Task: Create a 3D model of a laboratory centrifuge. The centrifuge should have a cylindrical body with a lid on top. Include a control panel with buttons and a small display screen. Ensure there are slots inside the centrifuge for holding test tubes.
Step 205:
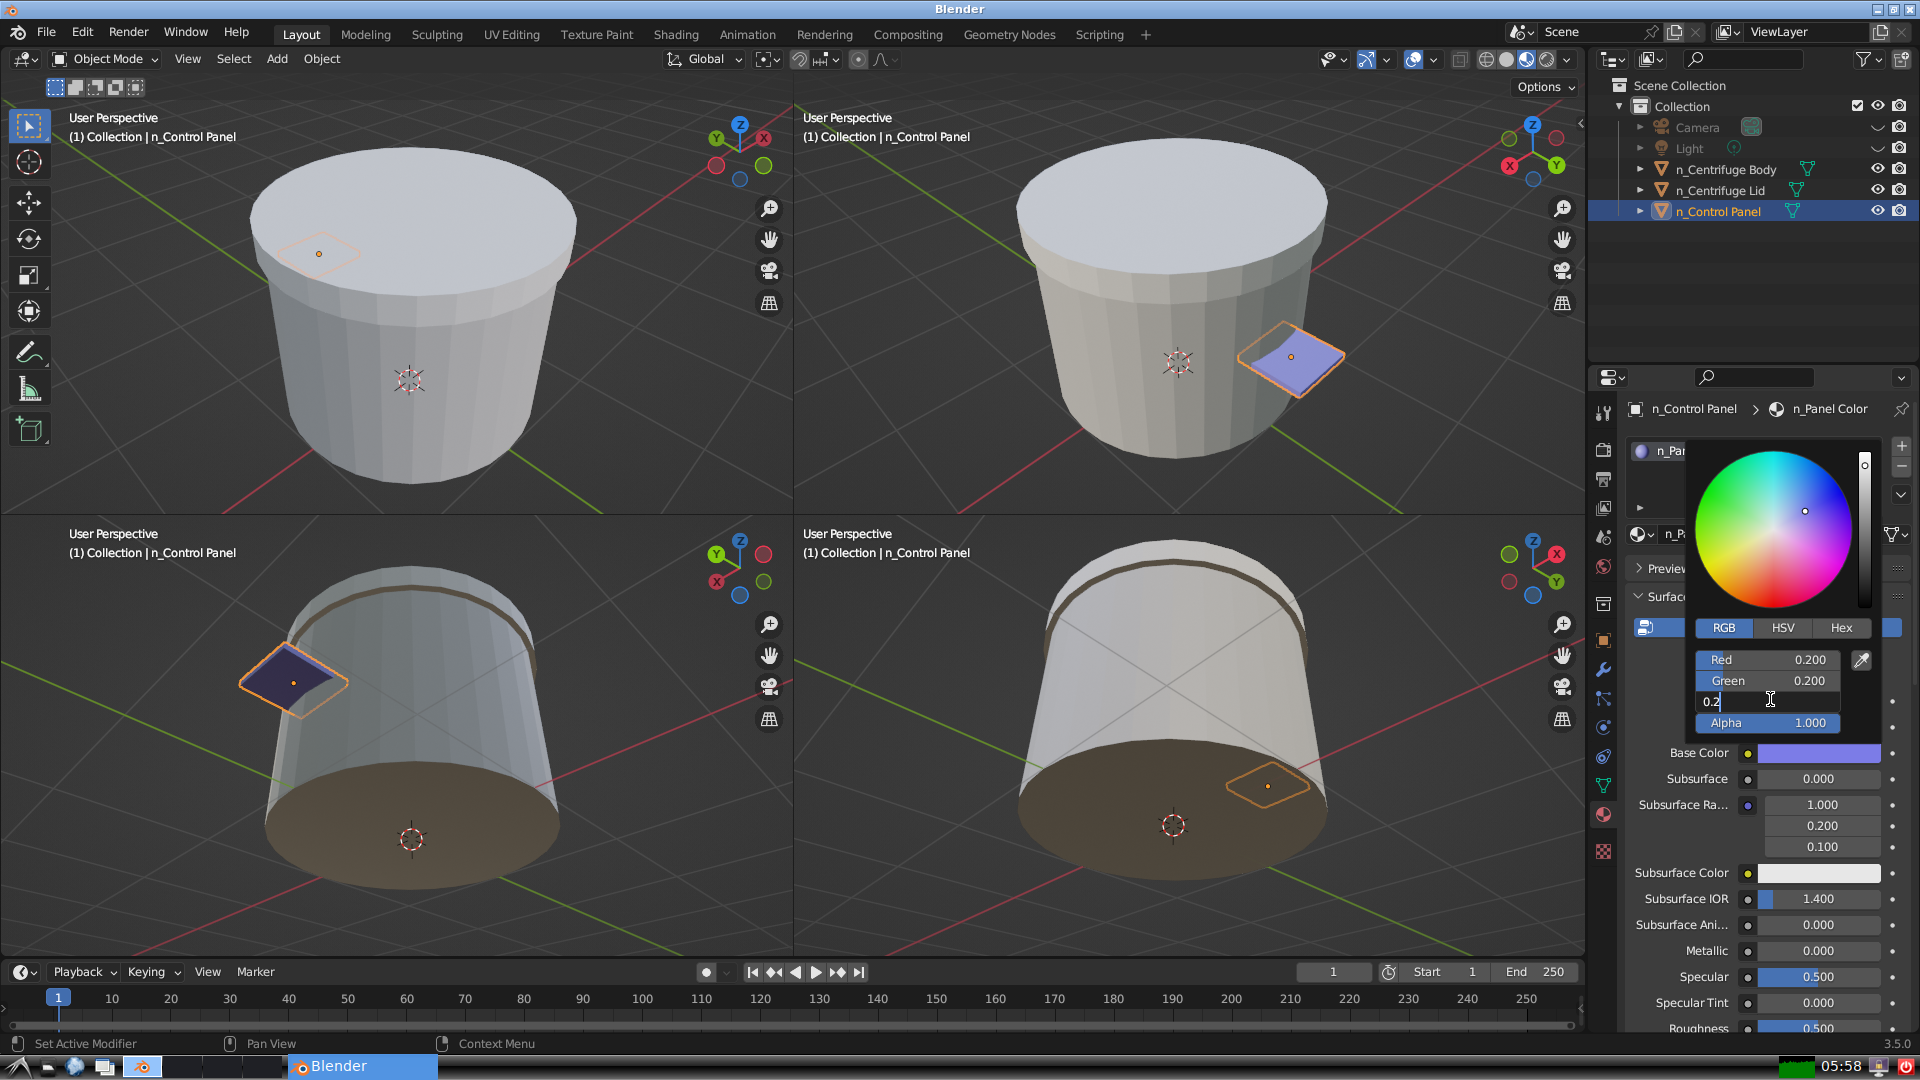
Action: {"key_press": ['Return']}